Question: I want to mimic what seem to be the standard UI for using the UISearchBar, and right now I trying to make the rest of the view gray, when I begin searching, and I tried doing that by just setting the background color of the view to gray, but I am using sections in my UITableView, and they are not turning gray. Anybody have any reasons why that is?

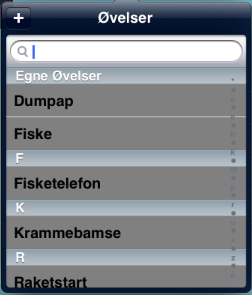
Answer: The reason you're not seeing the section headers fade to gray is because they are drawn on top of the gray background, and are opaque; in other words, their 'alpha' is 1.
If you're looking for a suggestion to get the effect you want, my first reflex would be to add an overlay 'UIView' as a subview of the area you want to be "grayed out", and change its background color when certain events occur. Something like this:
'''
// You have to choose what view is the one that needs to be grayed out.
// I'll call the view you want to gray out "viewToBeGrayed"
UIView *grayOverlay = [[UIView alloc] initWithFrame:viewToBeGrayed.frame];
// Initially, the overlay should be clear
[grayOverlay setBackgroundColor:[UIColor clearColor]];
[viewToBeGrayed addSubview:grayOverlay];
'''
Then, when you want to "gray out" 'viewToBeGrayed', just change the background color of 'grayOverlay' to some translucent gray value:
'''
[grayOverlay setBackgroundColor:[UIColor colorWithWhite:0.5 alpha:0.5]];
'''
Finally, when you want to get rid of the "grayed out" effect, just set the view back to clear:
'''
[grayOverlay setBackgroundColor:[UIColor clearColor]];
'''
That should be a good place to start. Comment if you need any additional help.